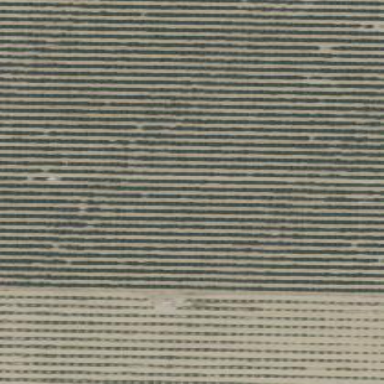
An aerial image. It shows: Orange orchard with rows of vibrant orange trees.